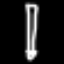
Label: pencil